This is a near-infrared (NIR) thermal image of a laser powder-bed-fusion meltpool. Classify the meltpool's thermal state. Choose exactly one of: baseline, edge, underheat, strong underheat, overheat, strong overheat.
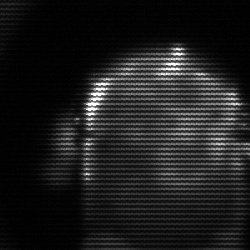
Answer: baseline